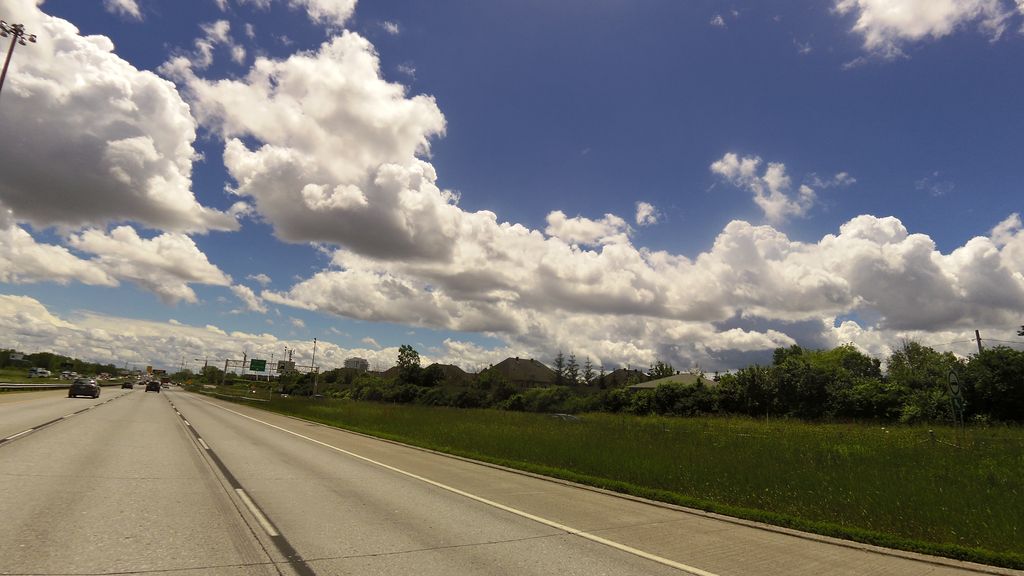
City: montreal